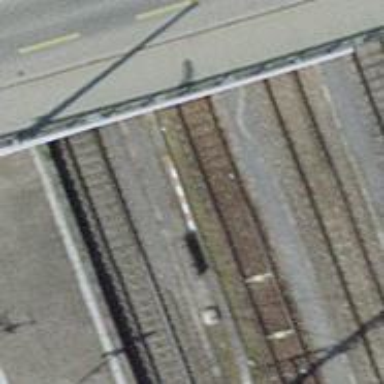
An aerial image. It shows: Railway yard with one track. The railway is electrified with contact line.